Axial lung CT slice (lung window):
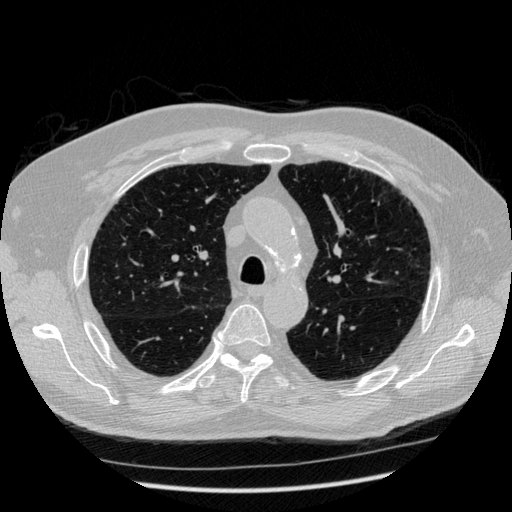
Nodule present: no